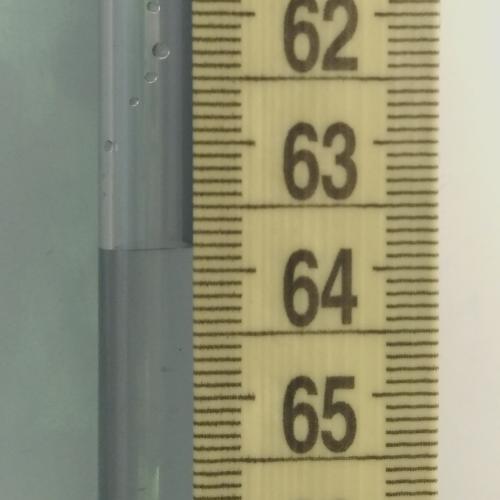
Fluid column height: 63.8 cm